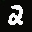
Label: 2